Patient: sex F, age 76
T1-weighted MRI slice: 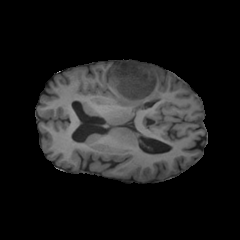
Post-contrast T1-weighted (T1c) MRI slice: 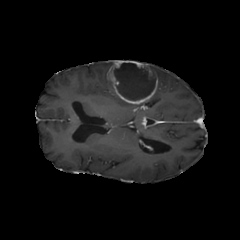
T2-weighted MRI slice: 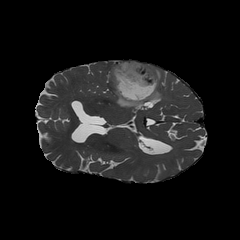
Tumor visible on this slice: yes
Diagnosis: Glioblastoma, IDH-wildtype
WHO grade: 4